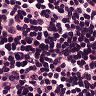
Metastatic tissue present: no